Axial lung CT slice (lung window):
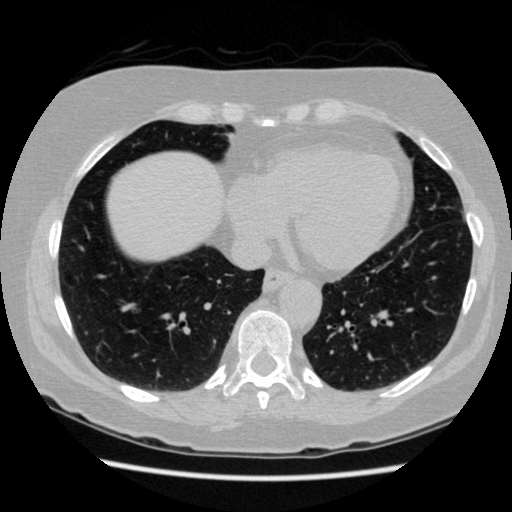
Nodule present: no